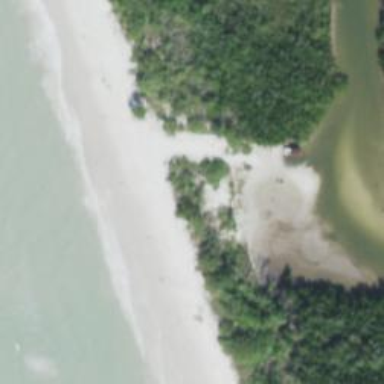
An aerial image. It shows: Scenic beach with natural beauty.